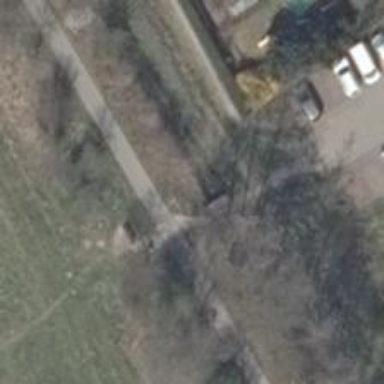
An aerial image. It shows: Dirt footway.